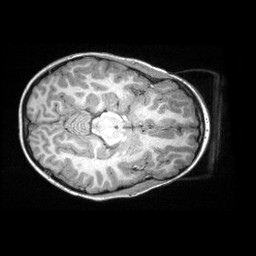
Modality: T1w
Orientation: axial
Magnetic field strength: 3 T